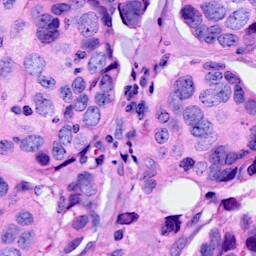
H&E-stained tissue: Breast